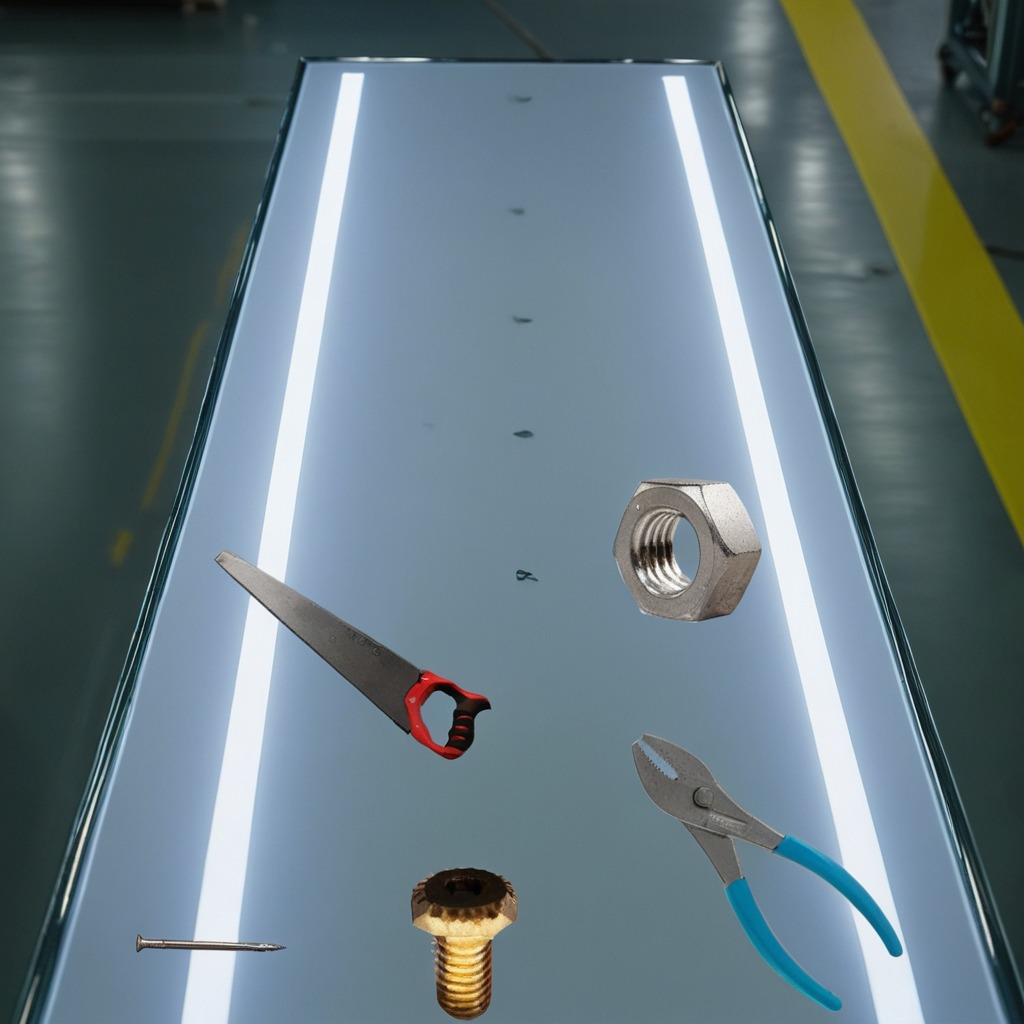
A machine screw, an iron nail, pliers, a hand saw, and a metal nut are lying on a high-gloss table in a ship maintenance bay industrial lighting.